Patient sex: M
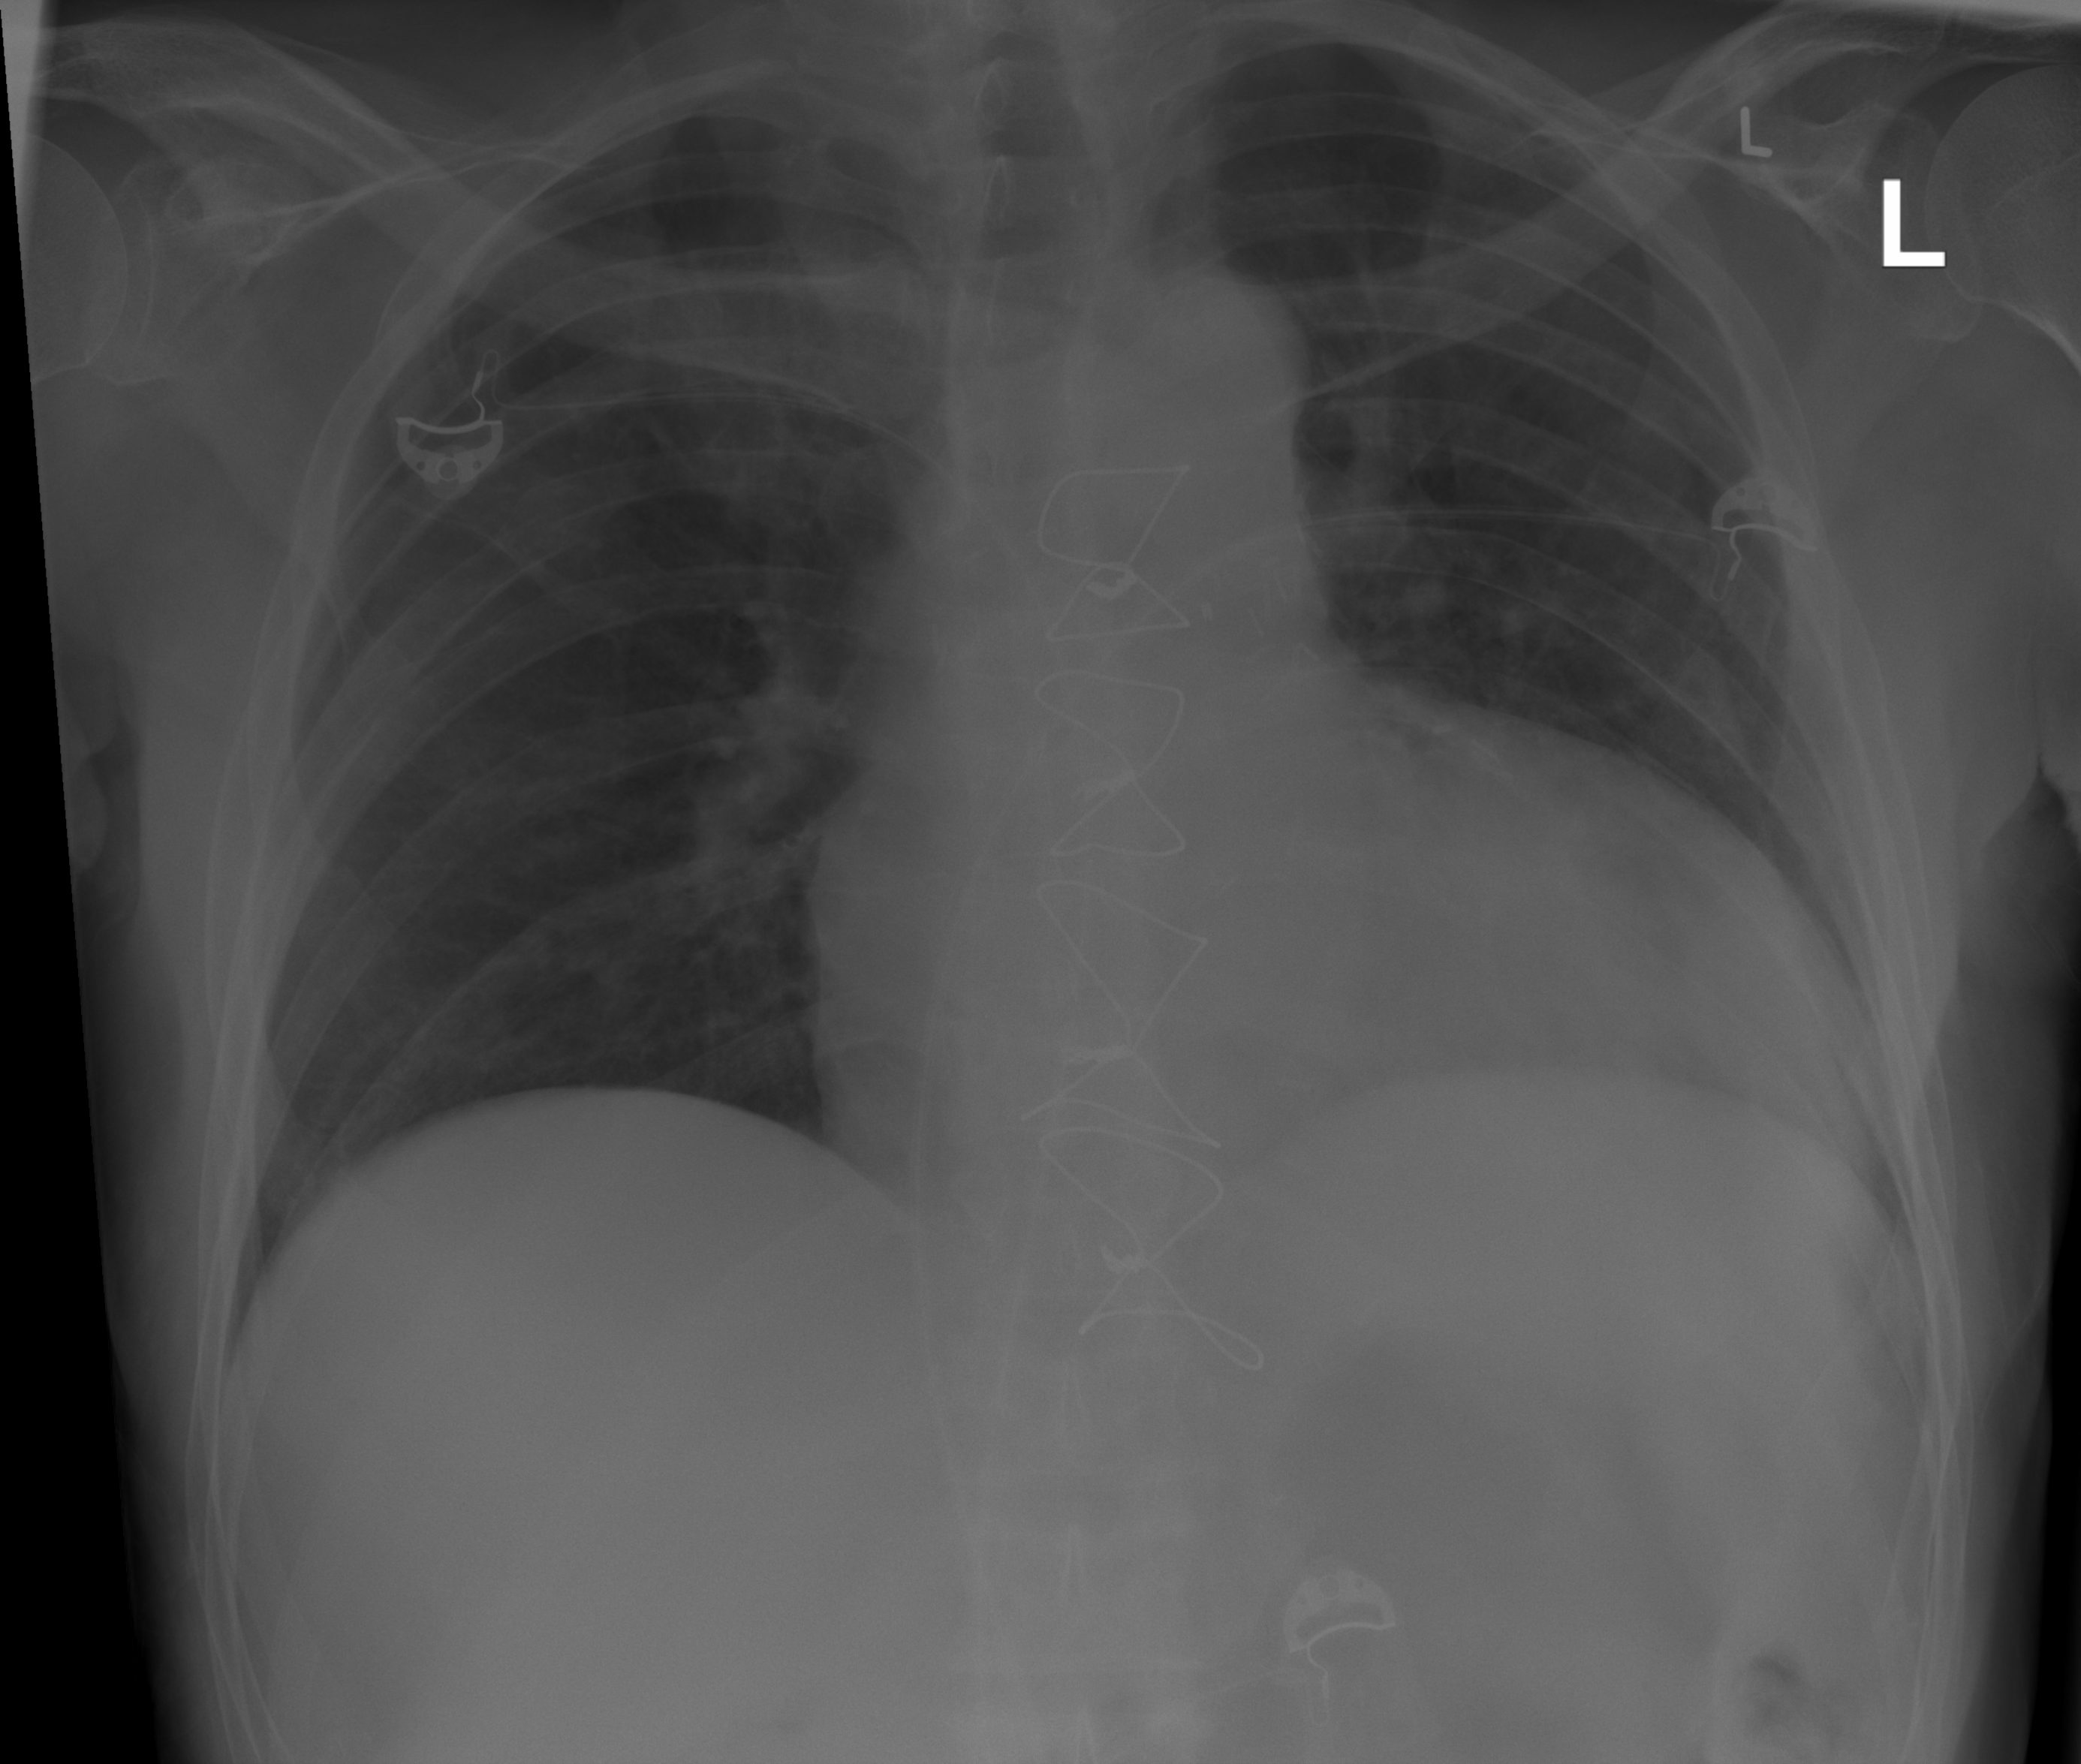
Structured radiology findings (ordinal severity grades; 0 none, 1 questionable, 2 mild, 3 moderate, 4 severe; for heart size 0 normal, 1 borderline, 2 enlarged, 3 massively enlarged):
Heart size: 2
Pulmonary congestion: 2
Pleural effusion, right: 0
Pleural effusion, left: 0
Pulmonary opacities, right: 0
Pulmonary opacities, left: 0
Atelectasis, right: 0
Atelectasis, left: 1